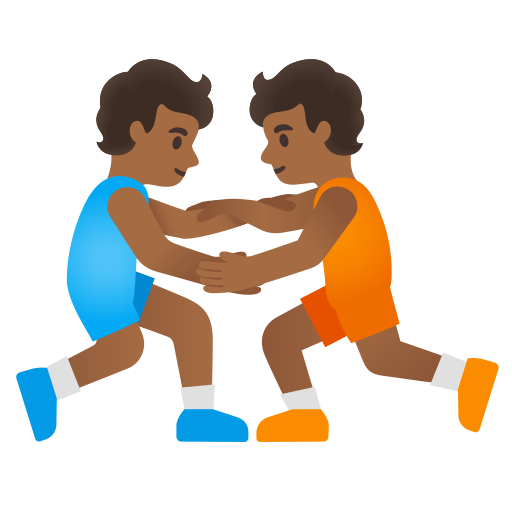
Emoji: 🤼🏾